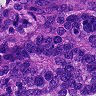
Metastatic tissue present: yes